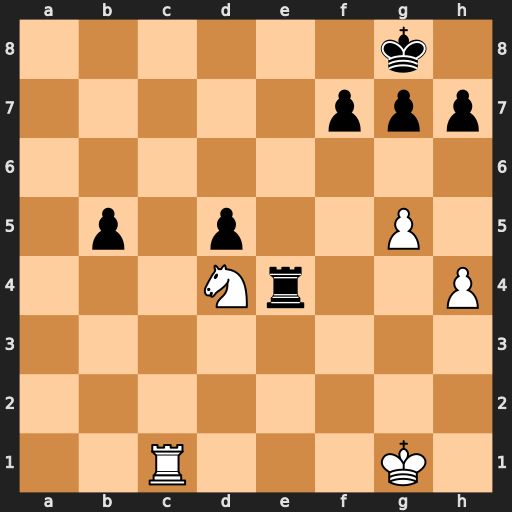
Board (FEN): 6k1/5ppp/8/1p1p2P1/3Nr2P/8/8/2R3K1
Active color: w
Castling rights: -
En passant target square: -
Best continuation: Rc8+ Re8 Rxe8#